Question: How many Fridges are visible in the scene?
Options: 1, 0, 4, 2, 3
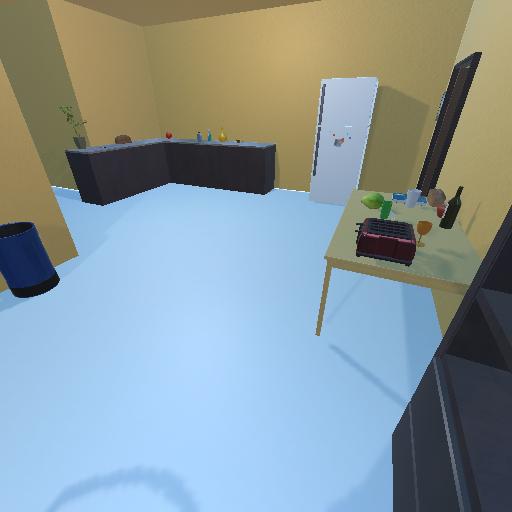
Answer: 1